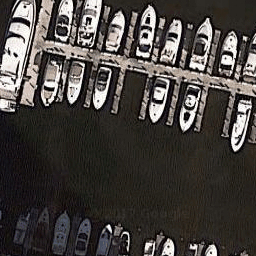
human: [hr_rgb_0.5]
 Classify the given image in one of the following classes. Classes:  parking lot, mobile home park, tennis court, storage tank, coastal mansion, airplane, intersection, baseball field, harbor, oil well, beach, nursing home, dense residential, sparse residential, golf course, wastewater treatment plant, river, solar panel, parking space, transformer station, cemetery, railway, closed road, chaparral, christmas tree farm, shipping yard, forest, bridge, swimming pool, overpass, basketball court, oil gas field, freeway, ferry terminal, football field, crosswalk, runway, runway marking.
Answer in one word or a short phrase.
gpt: harbor